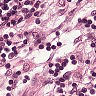
Metastatic tissue present: no